Question: I built a boat visualizer using specific API. After inquiring the API I am able to obtain a json response with the vessels I am interested in and write those API information into a MongoDB database and show the vessels icons on a 'Google Map'.
The API has a 1 minute query limit, therefore to bypass the problem I set an automatic counter to 1 minute and 5 seconds and after that I launch the request.
: The applications works great but if I manually refresh the page too many times within 1 minute I get the following error:
'Unhandled Rejection (TypeError): ships.reduce is not a function'
Below a print screen of the error:

Below the code:
'''
class BoatMap extends Component {
constructor(props) {
super(props);
this.state = {
ships: [],
filteredShips: [],
type: 'All',
shipTypes: [],
activeShipTypes: [],
mapControlShouldRender: false,
mapLoaded: false
};
this.updateRequest = this.updateRequest.bind(this);
this.countDownInterval = null;
this.updateInterval = null;
this.map = null;
this.maps = null;
this.previousTimeStamp = null;
}
// Timed request
async componentDidMount() {
this.countDownInterval = setInterval(() => {}, 500);
await this.updateRequest();
this.updateInterval = setInterval(() => {
this.updateRequest();
// Operate automatic request every 1 minute and 5 seconds
}, 65 * 1000);
}
async updateRequest() {
const url = 'http://localhost:3001/hello';
const fetchingData = await fetch(url);
const ships = await fetchingData.json();
console.log('fetched ships', ships);
if (JSON.stringify(ships) !== '{}') {
if (this.previousTimeStamp === null) {
this.previousTimeStamp = ships.reduce(function(obj, ship) { // <-- Error Here
obj[ship.AIS.NAME] = ship.AIS.TIMESTAMP;
return obj;
}, {});
}
this.setState({
ships: ships,
filteredShips: ships
});
this.props.callbackFromParent(ships);
for (let ship of ships) {
if (this.previousTimeStamp !== null) {
if (this.previousTimeStamp[ship.AIS.NAME] === ship.AIS.TIMESTAMP) {
this.previousTimeStamp[ship.AIS.NAME] = ship.AIS.TIMESTAMP;
console.log('Same timestamp: ', ship.AIS.NAME, ship.AIS.TIMESTAMP);
continue;
} else {
this.previousTimeStamp[ship.AIS.NAME] = ship.AIS.TIMESTAMP;
}
}
let _ship = {
// ships info .....
};
const requestOptions = {
method: 'POST',
headers: { 'Content-Type': 'application/json' },
body: JSON.stringify(_ship)
};
await fetch('http://localhost:3001/users/vessles/map/latlng', requestOptions);
// console.log('Post', Date());
}
}
}
'''
:
1) I also came across <URL> to help me solve the problem but no luck.
2) Also I consulted <URL> but both of them did not help me to figure out what the problem might be.
3) I dug more into the problem and found <URL>.
4) I read <URL>. However, neither of these has helped me fix the problem.
5) I also found <URL> very useful but still no solution.
Thank you very much for pointing to the right direction for solving this issue.
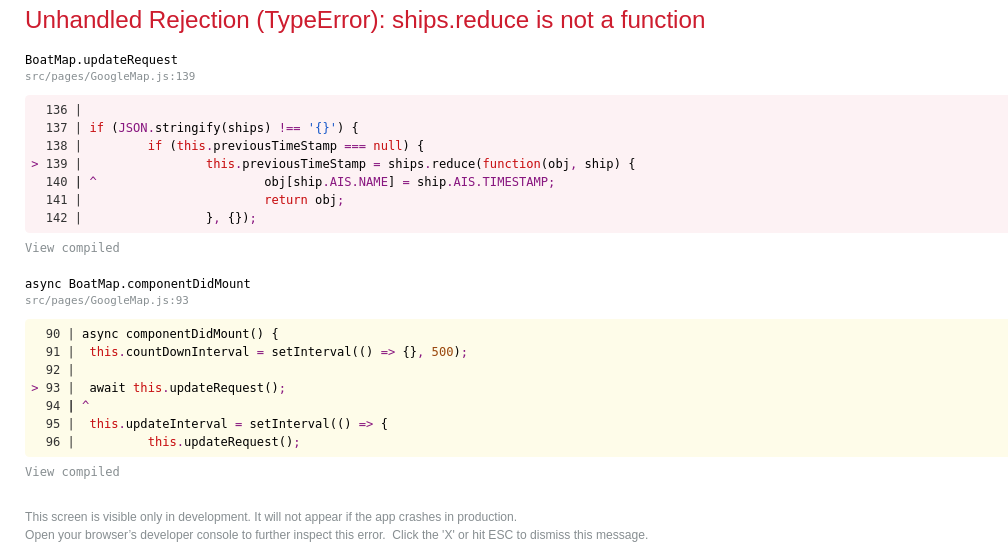
Answer: It seems that the response from the API is not Array. Probably, due to query limit, it returns something else and 'JSON.stringify(ships) !== "{}"' is not a bullet-proof check for Array response. Try this check, which guaranties that you always run 'reduce' function against the array:
'''
...
async updateRequest() {
const url = "http://localhost:3001/hello";
const fetchingData = await fetch(url);
const ships = await fetchingData.json();
console.log("fetched ships", ships);
if (Array.isArray(ships)) { // the new check for array response
if (this.previousTimeStamp === null) {
this.previousTimeStamp = ships.reduce(function (obj, ship) {
obj[ship.AIS.NAME] = ship.AIS.TIMESTAMP;
return obj;
}, {});
}
...
'''